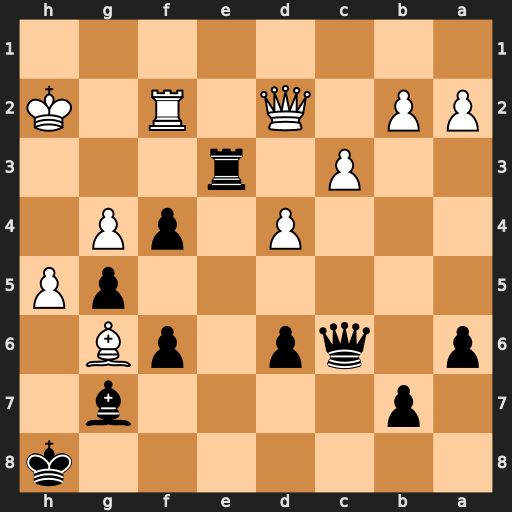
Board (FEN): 7k/1p4b1/p1qp1pB1/6pP/3P1pP1/2P1r3/PP1Q1R1K/8
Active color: b
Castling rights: -
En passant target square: -
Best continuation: Rh3+ Kxh3 Qh1+ Rh2 Qf3#